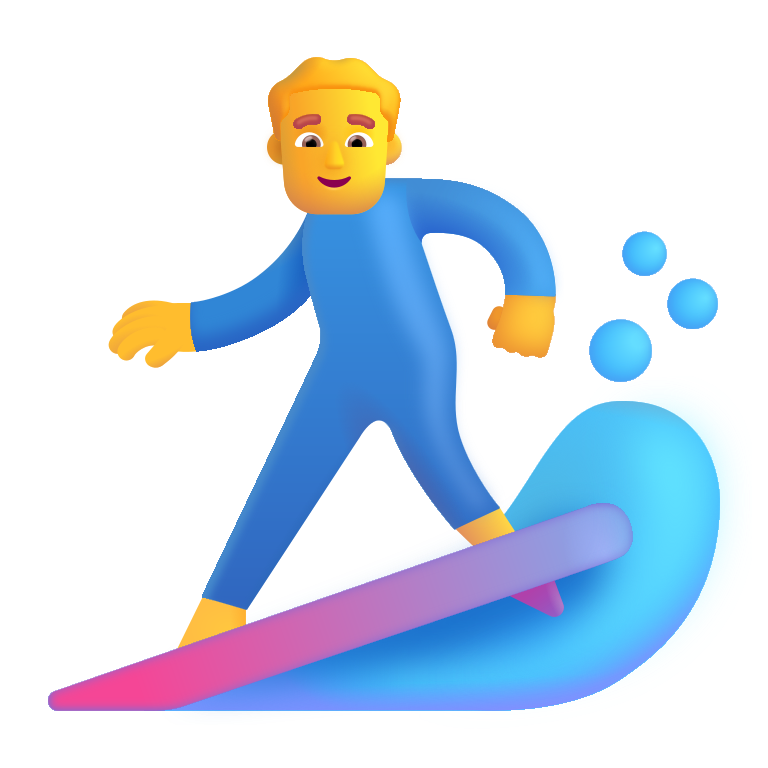
man surfing color default